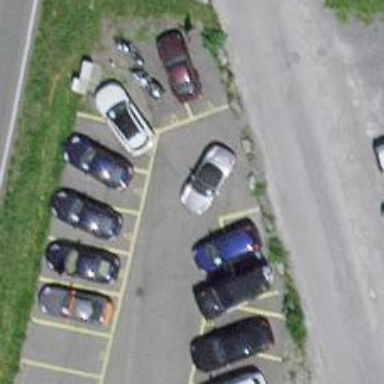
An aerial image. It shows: Road serving as parking aisle.